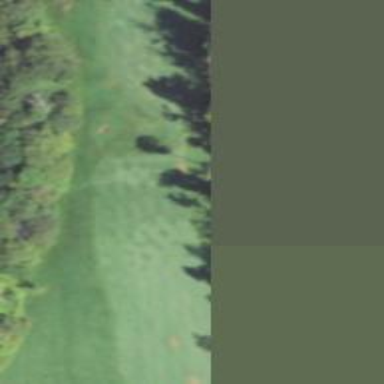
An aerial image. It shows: Golf hole.